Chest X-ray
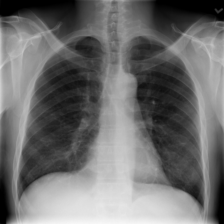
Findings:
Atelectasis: negative
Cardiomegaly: negative
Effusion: negative
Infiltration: positive
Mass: negative
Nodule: positive
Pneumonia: negative
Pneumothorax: negative
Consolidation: negative
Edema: negative
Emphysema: negative
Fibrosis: negative
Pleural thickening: negative
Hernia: negative